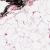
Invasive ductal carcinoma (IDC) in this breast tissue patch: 0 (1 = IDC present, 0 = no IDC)